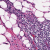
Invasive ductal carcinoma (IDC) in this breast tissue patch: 0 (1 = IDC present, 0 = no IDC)